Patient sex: F
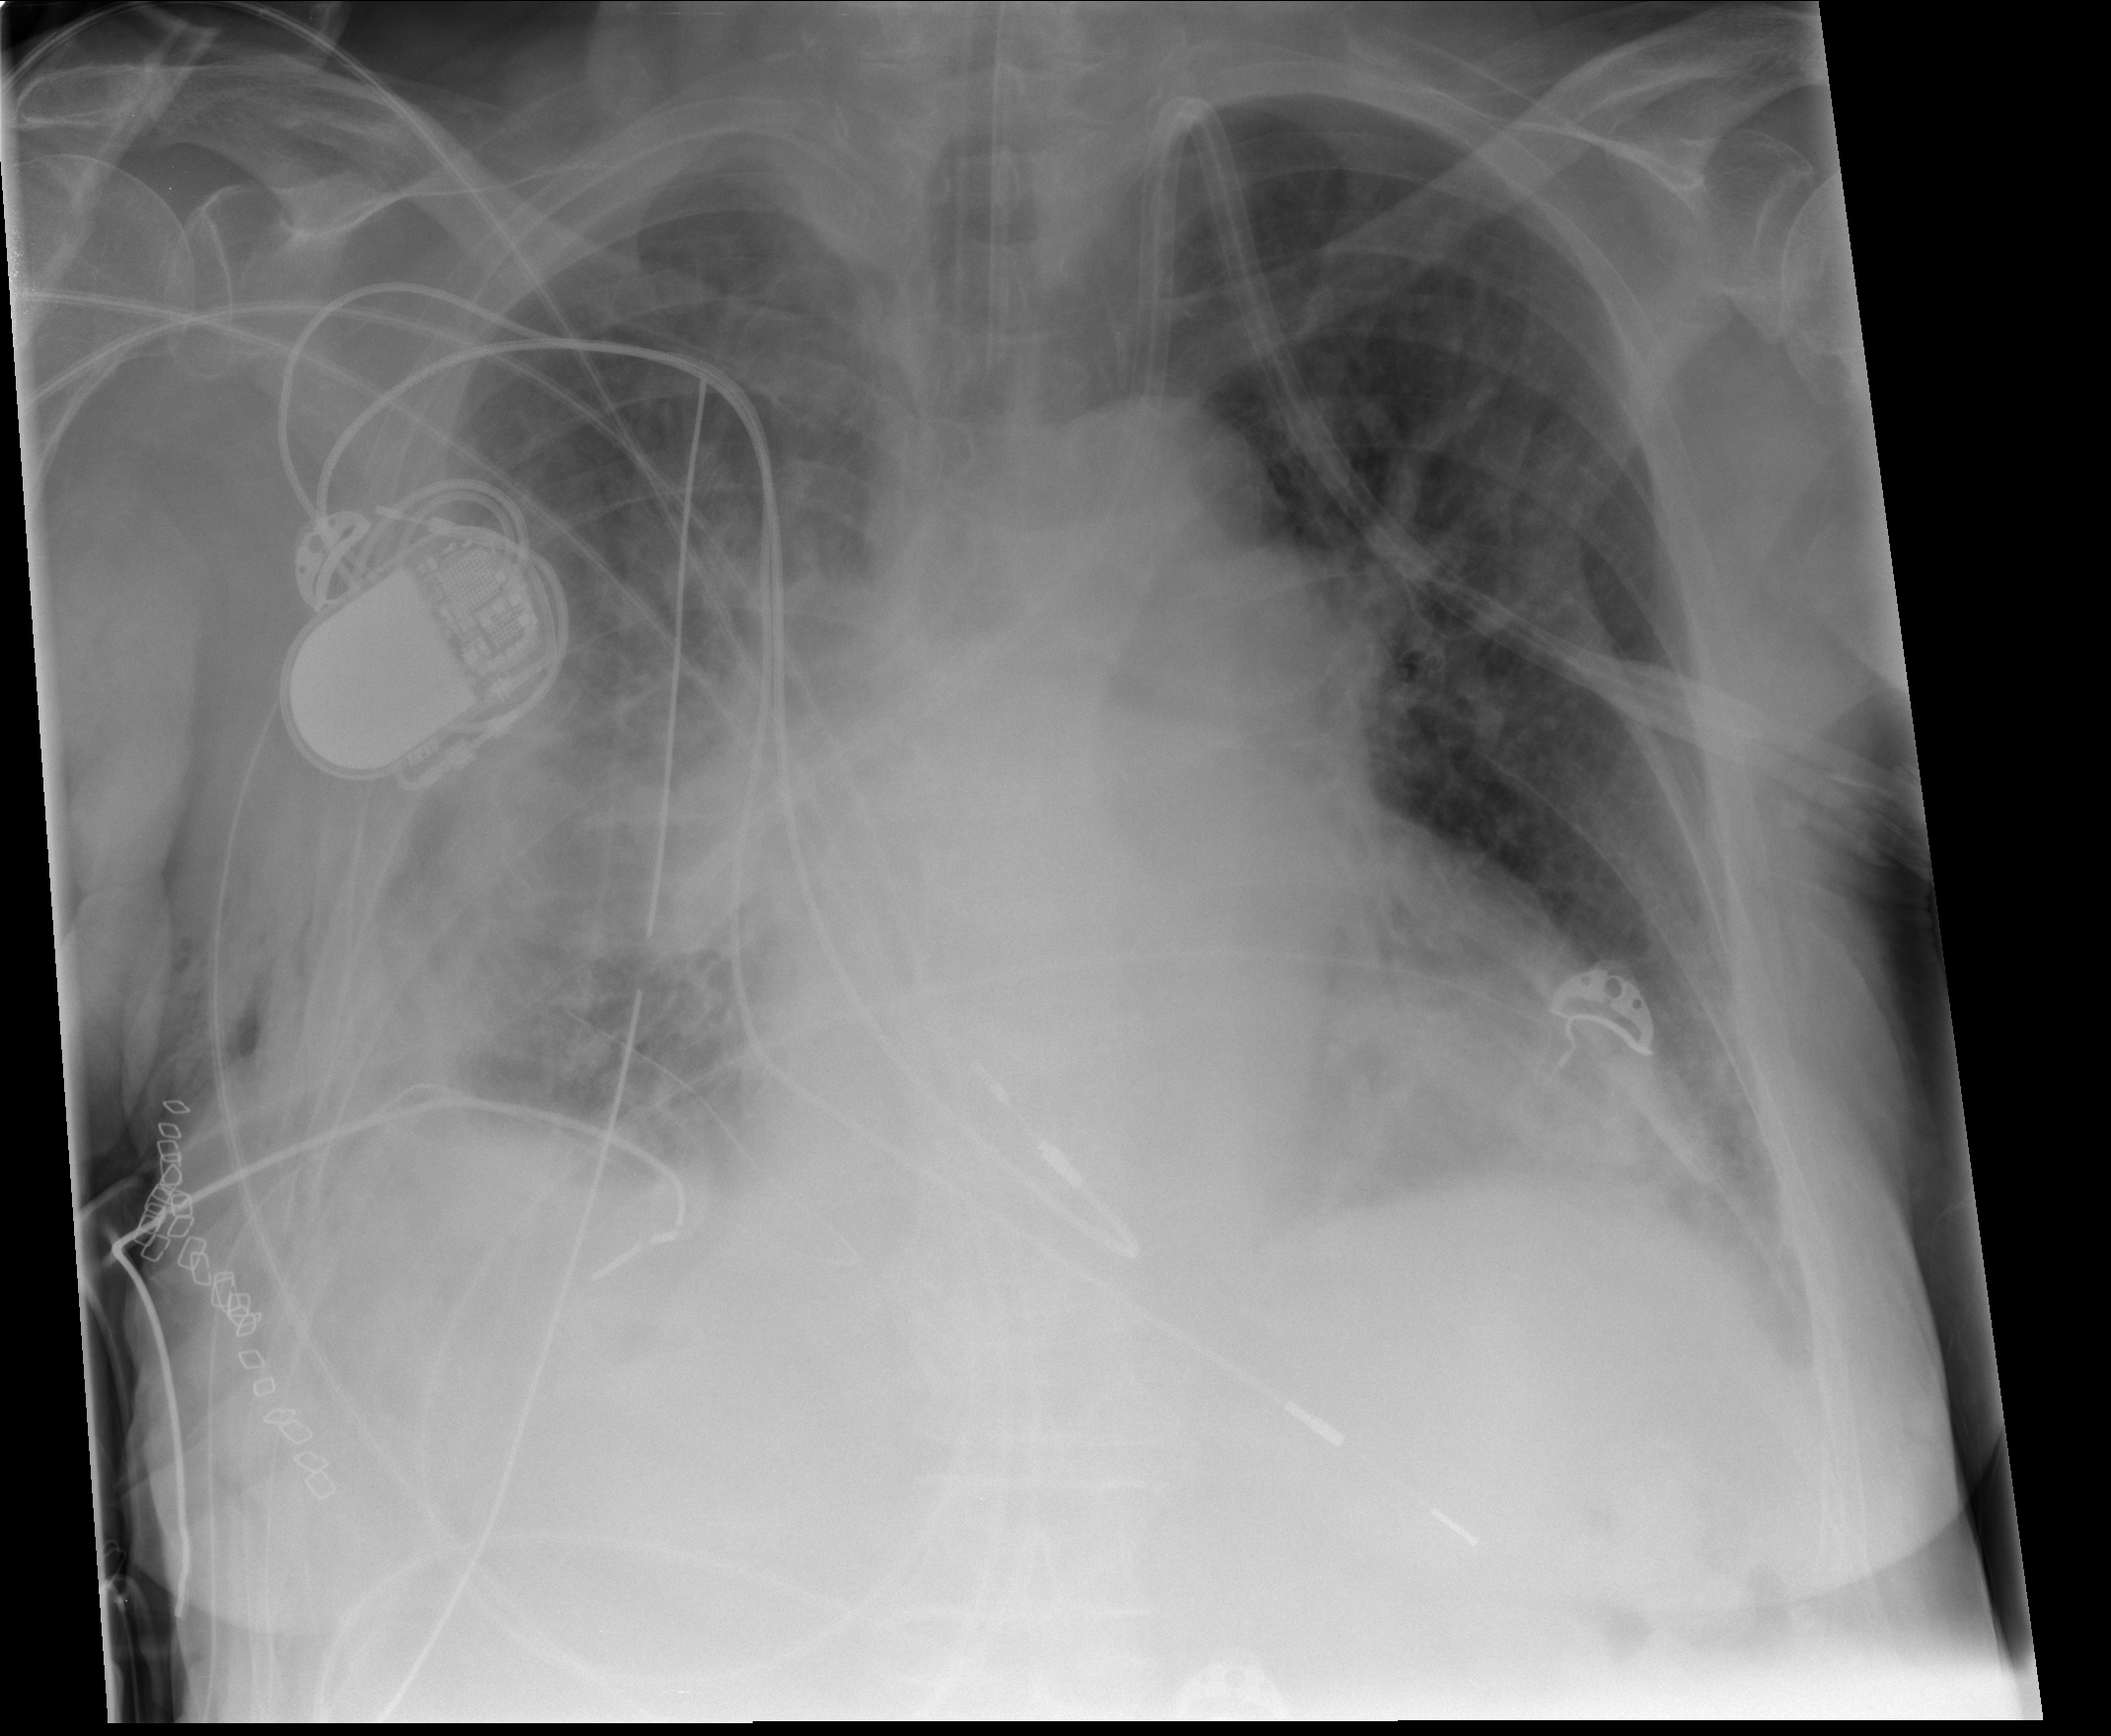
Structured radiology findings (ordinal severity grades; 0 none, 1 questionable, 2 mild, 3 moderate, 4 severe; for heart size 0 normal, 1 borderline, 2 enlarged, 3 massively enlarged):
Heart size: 2
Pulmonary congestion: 3
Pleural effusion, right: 2
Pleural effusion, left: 1
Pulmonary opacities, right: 3
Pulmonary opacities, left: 2
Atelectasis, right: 3
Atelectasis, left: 2